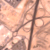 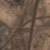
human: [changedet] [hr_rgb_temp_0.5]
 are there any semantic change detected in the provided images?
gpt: There is no change to mention.